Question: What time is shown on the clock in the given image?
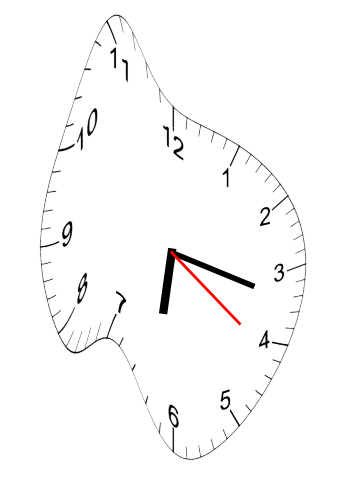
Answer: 06:17:21